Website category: game
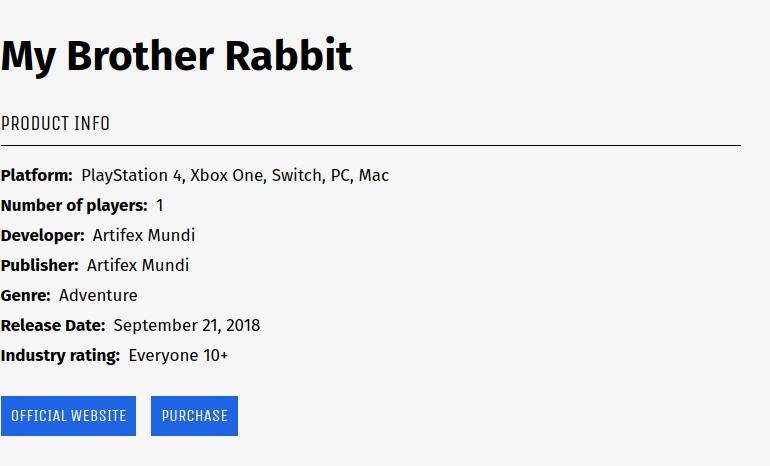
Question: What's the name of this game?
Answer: My Brother Rabbit

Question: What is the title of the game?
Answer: My Brother Rabbit

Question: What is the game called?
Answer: My Brother Rabbit

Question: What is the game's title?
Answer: My Brother Rabbit

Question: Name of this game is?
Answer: My Brother Rabbit

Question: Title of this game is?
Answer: My Brother Rabbit

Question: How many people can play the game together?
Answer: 1

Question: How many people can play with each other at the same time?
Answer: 1

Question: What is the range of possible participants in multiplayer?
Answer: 1

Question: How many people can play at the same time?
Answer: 1

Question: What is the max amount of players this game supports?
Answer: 1

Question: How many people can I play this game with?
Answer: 1

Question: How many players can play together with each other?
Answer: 1

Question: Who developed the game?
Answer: Artifex Mundi

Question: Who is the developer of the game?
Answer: Artifex Mundi

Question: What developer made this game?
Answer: Artifex Mundi

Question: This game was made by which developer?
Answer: Artifex Mundi

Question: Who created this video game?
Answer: Artifex Mundi

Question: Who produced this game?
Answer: Artifex Mundi

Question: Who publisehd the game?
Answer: Artifex Mundi

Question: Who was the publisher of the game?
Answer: Artifex Mundi

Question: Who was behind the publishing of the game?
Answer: Artifex Mundi

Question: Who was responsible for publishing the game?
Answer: Artifex Mundi

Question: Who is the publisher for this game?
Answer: Artifex Mundi

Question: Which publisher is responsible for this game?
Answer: Artifex Mundi

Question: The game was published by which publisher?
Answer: Artifex Mundi

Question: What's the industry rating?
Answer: Everyone 10+

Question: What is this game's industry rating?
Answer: Everyone 10+

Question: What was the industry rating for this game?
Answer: Everyone 10+

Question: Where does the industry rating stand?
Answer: Everyone 10+

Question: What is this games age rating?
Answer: Everyone 10+

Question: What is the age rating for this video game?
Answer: Everyone 10+

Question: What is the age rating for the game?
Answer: Everyone 10+

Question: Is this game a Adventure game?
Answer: yes

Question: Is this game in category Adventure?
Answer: yes

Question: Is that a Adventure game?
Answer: yes

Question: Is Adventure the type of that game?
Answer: yes

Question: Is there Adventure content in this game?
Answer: yes

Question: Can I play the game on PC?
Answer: yes

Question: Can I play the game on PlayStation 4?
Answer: yes

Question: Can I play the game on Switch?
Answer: yes

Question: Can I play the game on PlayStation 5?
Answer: no

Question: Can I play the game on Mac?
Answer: yes

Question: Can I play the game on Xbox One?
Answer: yes

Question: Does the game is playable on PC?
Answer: yes

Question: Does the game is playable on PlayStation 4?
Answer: yes

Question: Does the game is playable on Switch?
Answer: yes

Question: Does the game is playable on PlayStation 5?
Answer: no

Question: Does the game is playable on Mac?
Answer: yes

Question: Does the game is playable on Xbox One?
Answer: yes

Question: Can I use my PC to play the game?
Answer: yes

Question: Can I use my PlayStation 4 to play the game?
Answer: yes

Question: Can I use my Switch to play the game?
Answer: yes

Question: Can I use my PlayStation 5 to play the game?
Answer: no

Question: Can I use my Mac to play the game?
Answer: yes

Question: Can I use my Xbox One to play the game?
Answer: yes

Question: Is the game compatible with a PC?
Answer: yes

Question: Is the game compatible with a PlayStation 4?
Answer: yes

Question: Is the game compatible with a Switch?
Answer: yes

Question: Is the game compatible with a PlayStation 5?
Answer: no

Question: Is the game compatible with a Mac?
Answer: yes

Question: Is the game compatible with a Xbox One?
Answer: yes